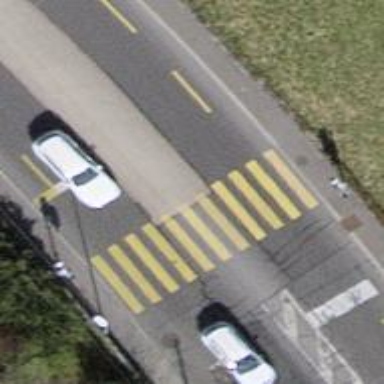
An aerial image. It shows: Road with traffic signals indicating pedestrian crossing.